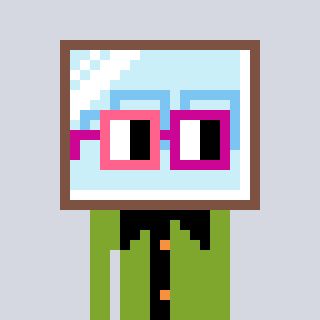
a pixel art character with square pink and red glasses, a mirror-shaped head and a slimegreen-colored body on a cool background